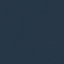
Land use / land cover class: SeaLake